Interaction volume radius: 10 \u00c5
Interaction volume height: 30 \u00c5
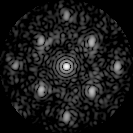
Disorder parameter: 0.4042